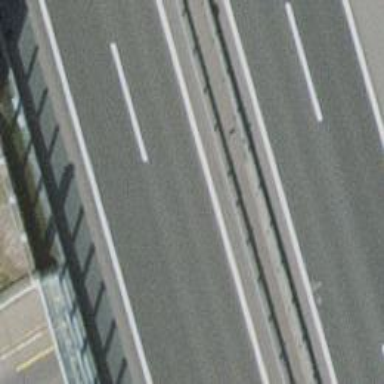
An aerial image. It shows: Asphalt motorway.